Question: I've tried using the following code but with no luck. Anybody know how to do this in iOS 6? I want to create a custom cell.
'''
self.tableView.layer.cornerRadius = 5.0f;
[self.tableView setClipsToBounds:YES];
'''
It appears that what's actually happening is that this code is creating a corner radius for the entire view, not each individual UITableViewSection. Does this make sense?
I have also tried '[cell.layer setCornerRadius:3.0];' but also with no luck. The corners of my UITableView are still exactly the same.

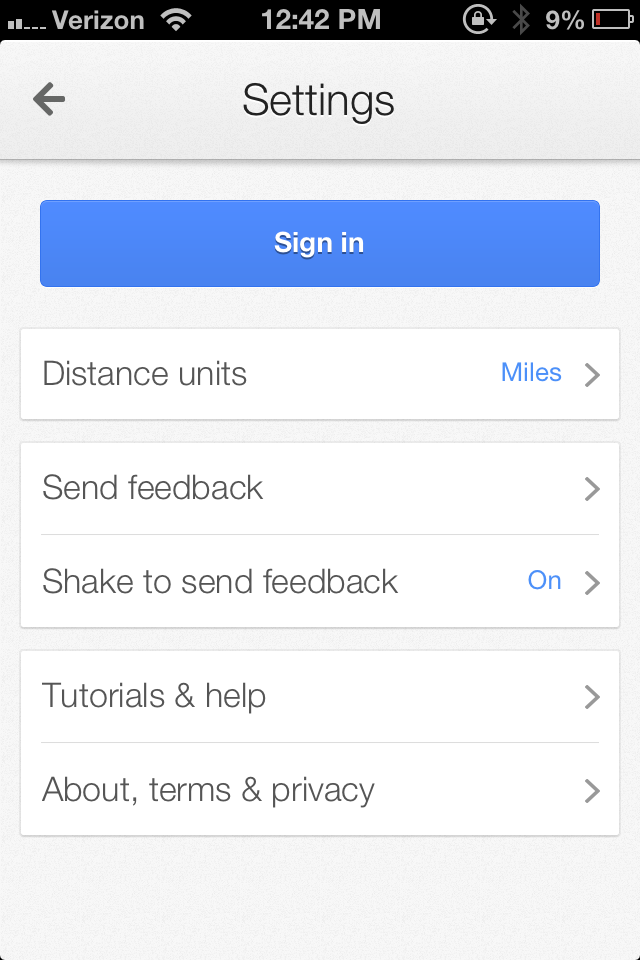
Answer: You can change de backgroundView of the TableViewCell, create a subclass of UIView and change the layer class:
'''
@interface BackgroundView : UIView
@end
@implementation BackgroundView
+ (Class)layerClass
{
return [CAShapeLayer class];
}
@end
'''
later in cellForRowAtIndexPath you do something like this:
'''
static NSString *CellIdentifier = @"CustomCell";
CustomCell *cell = [tableView dequeueReusableCellWithIdentifier:CellIdentifier forIndexPath:indexPath];
CGRect frame = cell.backgroundView.frame;
cell.backgroundView = [[BackgroundView alloc] initWithFrame:frame];
CGFloat corner = 20.0f;
UIBezierPath *path = [UIBezierPath bezierPathWithRoundedRect:cell.backgroundView.bounds byRoundingCorners:UIRectCornerAllCorners cornerRadii:CGSizeMake(corner, corner)];
CAShapeLayer *shapeLayer = (CAShapeLayer *)cell.backgroundView.layer;
shapeLayer.path = path.CGPath;
shapeLayer.fillColor = cell.textLabel.backgroundColor.CGColor;
shapeLayer.strokeColor = [UIColor lightGrayColor].CGColor;
shapeLayer.lineWidth = 1.0f;
return cell;
'''
Results this:

You can modify the corners you want or create another path.
I hope it helps.